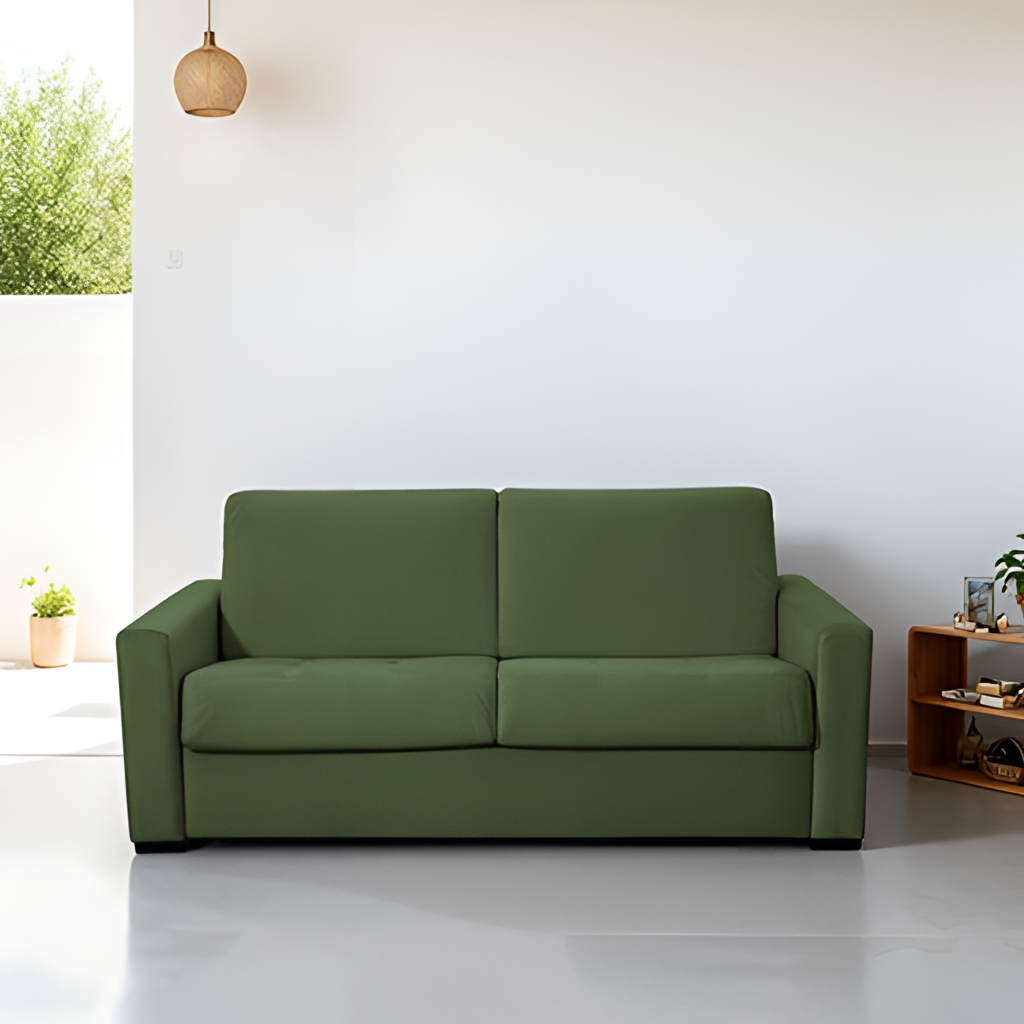
fabric sofa, living room, minimalist, paint wallpaper, with solid pattern, gray concrete flooring, with smooth pattern